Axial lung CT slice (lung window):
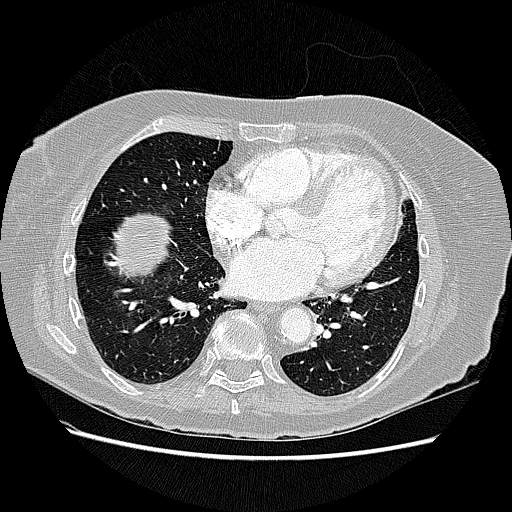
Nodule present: no